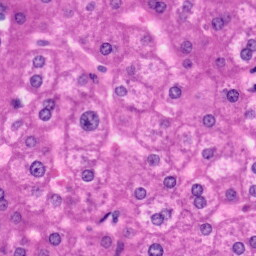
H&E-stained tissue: Liver